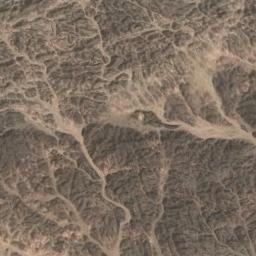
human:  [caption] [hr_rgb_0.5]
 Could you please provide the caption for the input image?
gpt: The folded mountain has a continuous series of rugged mountains and its rocks are yellow .

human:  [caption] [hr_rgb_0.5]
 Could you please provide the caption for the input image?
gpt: The mountain is consist of half of black soil and half of yellow soil .

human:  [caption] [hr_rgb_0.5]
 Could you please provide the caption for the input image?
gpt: The mountains are winding and undulating .

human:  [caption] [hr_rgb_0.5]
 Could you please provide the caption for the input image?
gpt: There are some bare areas on this mountain .

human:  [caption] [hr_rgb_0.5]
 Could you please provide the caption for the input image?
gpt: There are many rivers on the brown mountain .